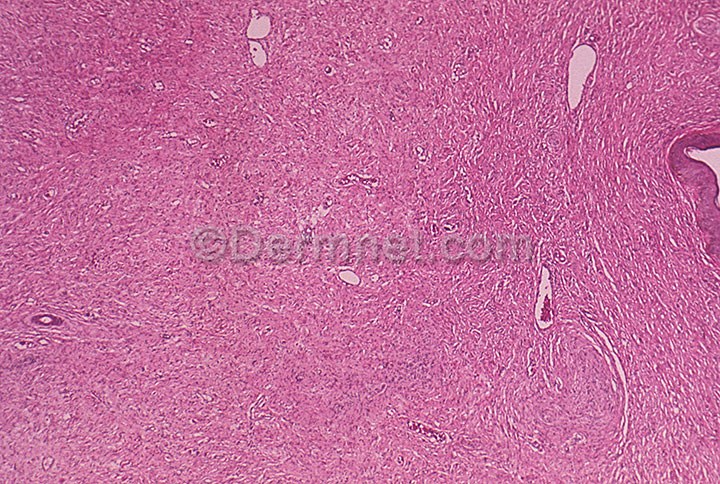
Disease: Systemic Disease